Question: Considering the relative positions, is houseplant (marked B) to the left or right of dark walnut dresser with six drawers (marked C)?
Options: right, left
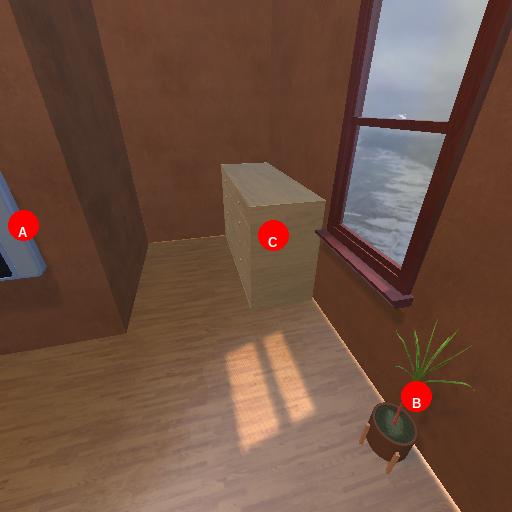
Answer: right